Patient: sex M, age 75
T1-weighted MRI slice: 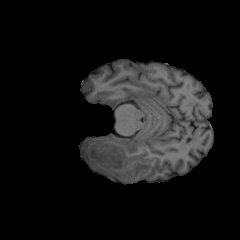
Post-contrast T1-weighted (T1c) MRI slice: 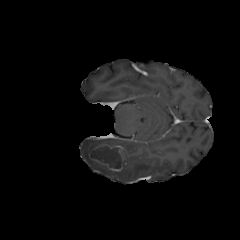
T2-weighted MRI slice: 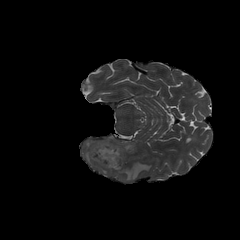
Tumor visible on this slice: yes
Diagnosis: Glioblastoma, IDH-wildtype
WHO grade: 4